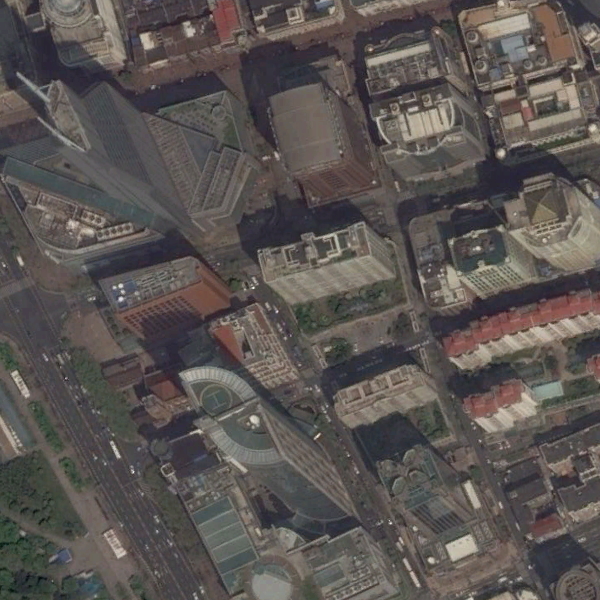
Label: Commercial